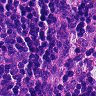
Metastatic tissue present: no